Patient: sex M, age 63
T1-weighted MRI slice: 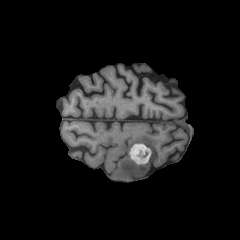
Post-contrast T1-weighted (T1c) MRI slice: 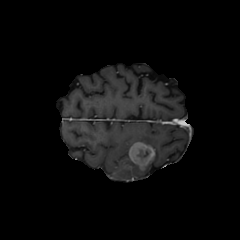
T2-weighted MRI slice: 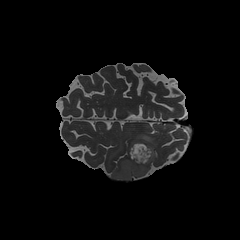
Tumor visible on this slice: yes
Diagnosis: Glioblastoma, IDH-wildtype
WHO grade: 4